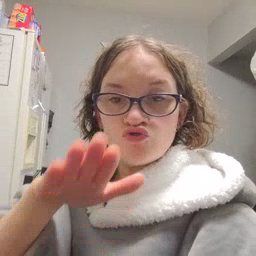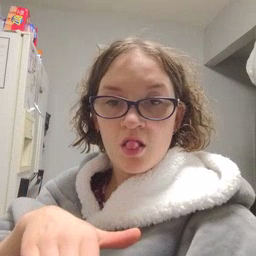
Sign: child